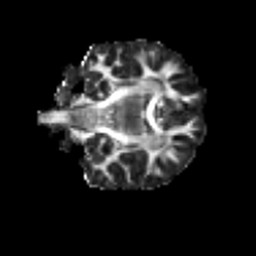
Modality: FA
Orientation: coronal
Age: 25
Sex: female
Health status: healthy
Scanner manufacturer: siemens
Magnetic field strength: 3 T
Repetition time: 3.6 s
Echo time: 0.0964 s